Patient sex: M
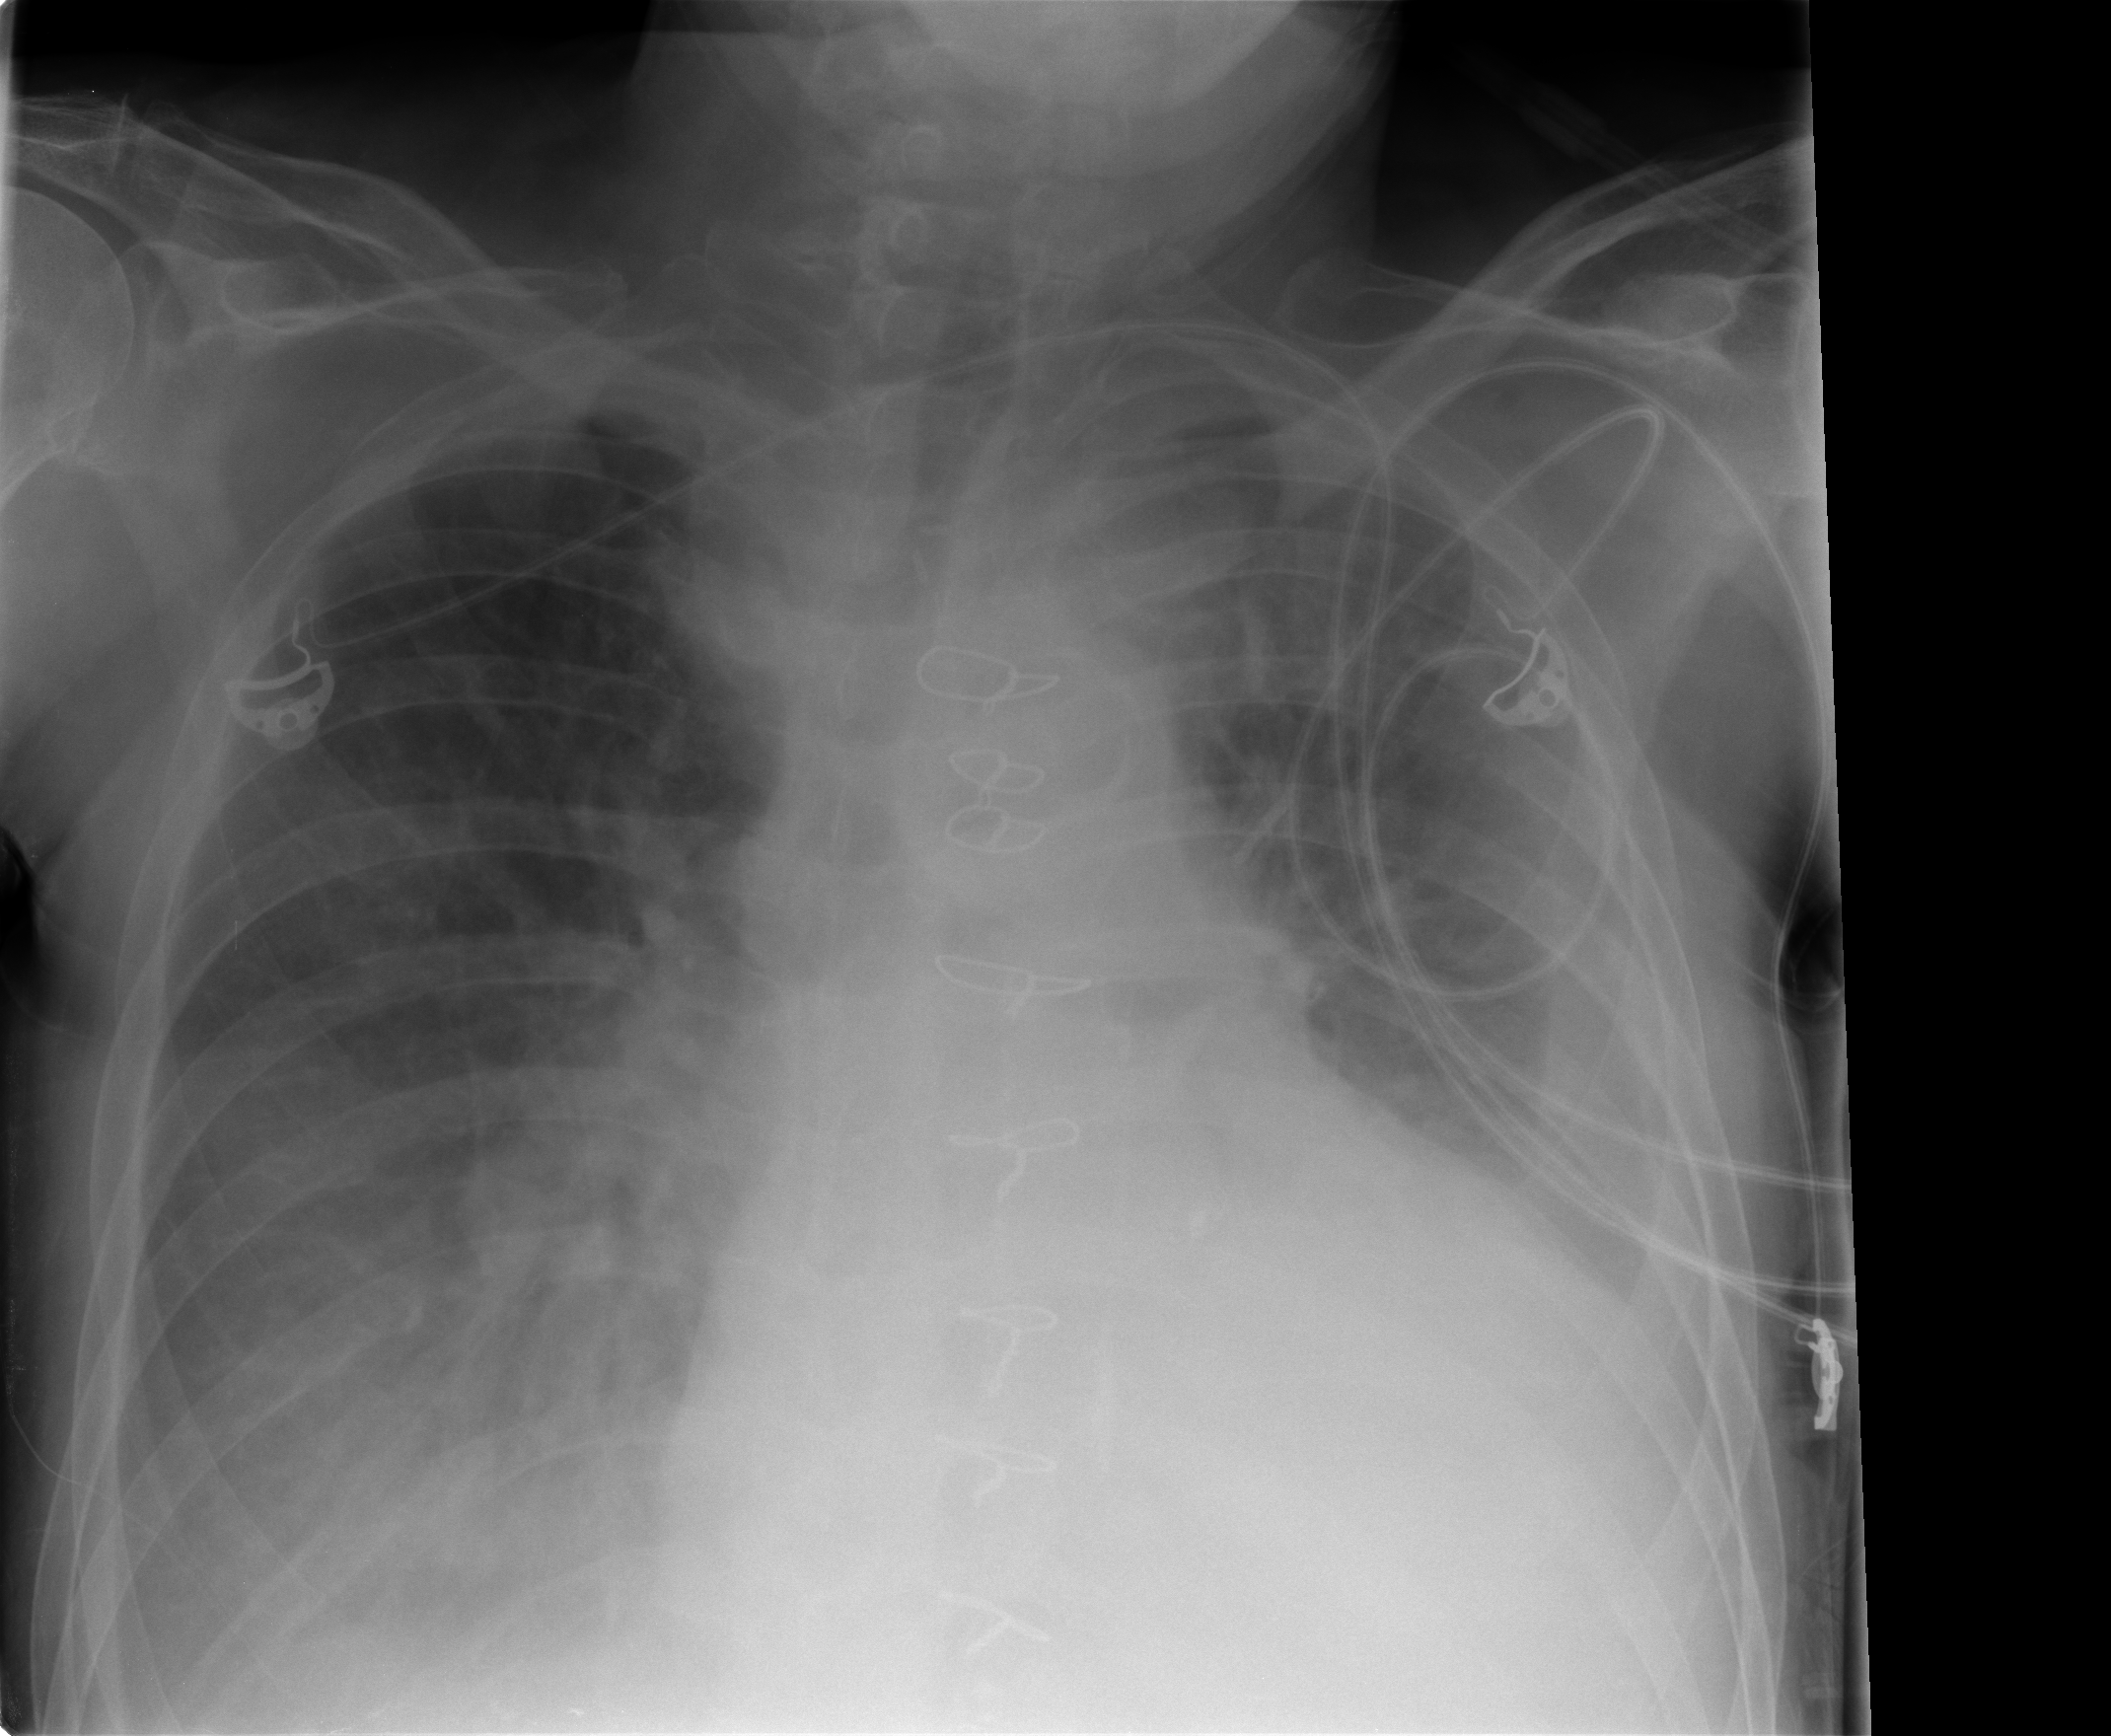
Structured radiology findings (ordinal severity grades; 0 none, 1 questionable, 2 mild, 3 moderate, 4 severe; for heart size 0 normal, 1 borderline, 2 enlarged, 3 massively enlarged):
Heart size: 2
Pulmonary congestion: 2
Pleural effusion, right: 2
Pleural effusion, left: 2
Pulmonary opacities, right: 0
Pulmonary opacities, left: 0
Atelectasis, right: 2
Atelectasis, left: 2